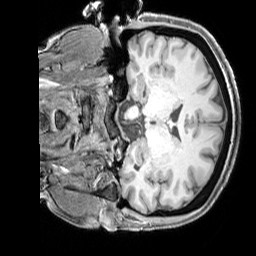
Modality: T1w
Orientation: coronal
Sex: female
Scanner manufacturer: siemens
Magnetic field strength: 3 T
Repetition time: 2.3 s
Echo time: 0.00226 s